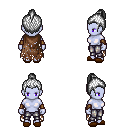
a pixel art fantasy rpg character, female body template, dark elf, purple skin, brown tattered cape, metal pants, white short topknot hairstyle, cloth bracers, brown slippers, four views (front, back, left, right), 2x2 character sprite sheet, small pixel art, hard edges, no anti-aliasing